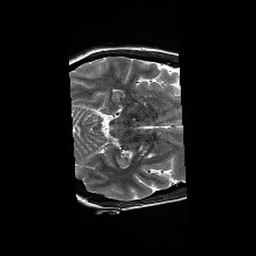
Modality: T2w
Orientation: axial
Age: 35
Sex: female
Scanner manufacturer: siemens
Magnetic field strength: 3 T
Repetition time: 6.1 s
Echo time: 0.104 s